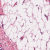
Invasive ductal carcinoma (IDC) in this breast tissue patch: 0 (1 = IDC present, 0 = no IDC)